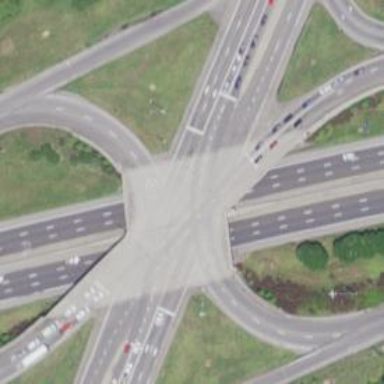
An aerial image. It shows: Asphalt bridge on motorway link within junction.